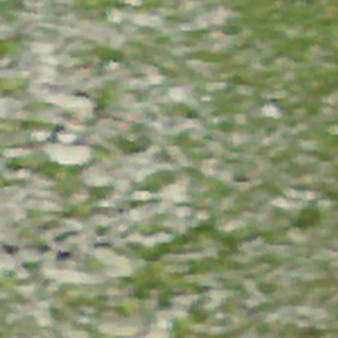
Label: other